Field crop: maize
Growth stage: 2
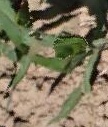
Species: maize